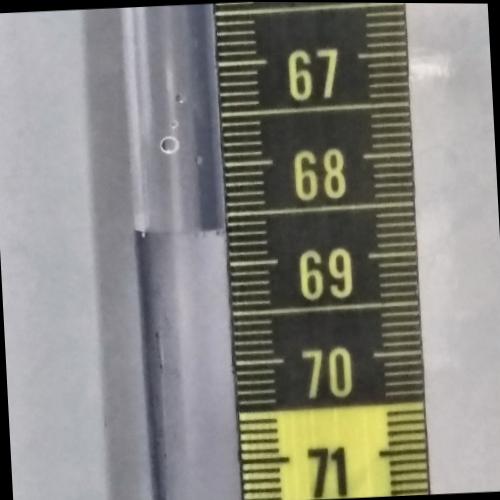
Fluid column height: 68.6 cm